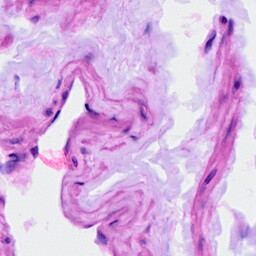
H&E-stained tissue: Ovarian